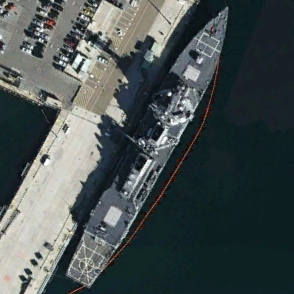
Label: destroyer